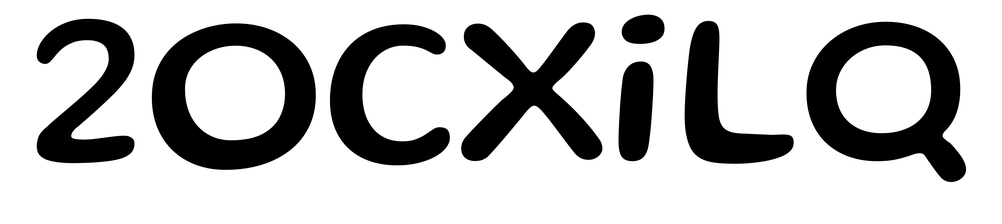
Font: Gluten_Regular